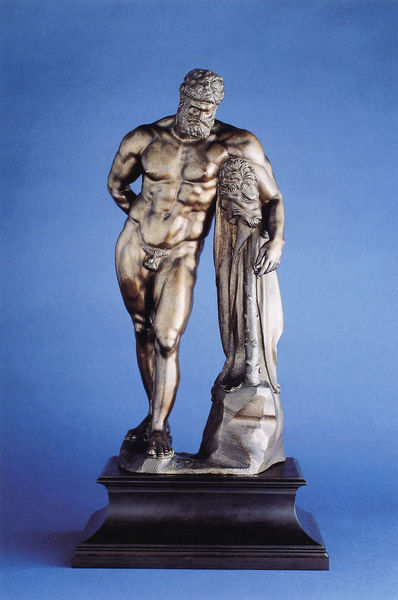
Titel: Herkules Farnese
Künstler: Giovanni Francesco Susini
Institution: Vaduz, Fürstliche Sammlung Liechtenstein
Schlagwörter: akt, blau, hand, kopf, körper, mann, nackt, brust, hintergrund, holz, schwarz, säule, tier, alt, bart, arm, sockel, stein, baumstamm, figur, haare, locken, skulptur, statue, ruhe, stab, füsse, kraft, muskeln, büste, metall, bronze, podest, rodin, penis, stütze, schaf, statuette, fisch, stark, löwe, athlet, herkules, kleinkunst, römisch, bronzefigur, löwenfell, glied, köroer, gezähmt